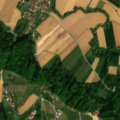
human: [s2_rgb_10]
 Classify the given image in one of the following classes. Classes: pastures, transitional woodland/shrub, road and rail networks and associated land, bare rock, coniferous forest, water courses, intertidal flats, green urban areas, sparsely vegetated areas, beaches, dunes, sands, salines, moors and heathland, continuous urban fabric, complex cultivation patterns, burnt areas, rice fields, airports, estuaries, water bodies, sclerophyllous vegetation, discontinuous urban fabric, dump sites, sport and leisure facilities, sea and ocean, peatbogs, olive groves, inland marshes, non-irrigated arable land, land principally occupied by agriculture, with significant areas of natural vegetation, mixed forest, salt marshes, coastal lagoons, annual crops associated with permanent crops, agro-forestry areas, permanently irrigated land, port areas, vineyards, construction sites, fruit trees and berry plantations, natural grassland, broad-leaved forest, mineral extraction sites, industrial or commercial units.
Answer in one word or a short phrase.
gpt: non-irrigated arable land, complex cultivation patterns, broad-leaved forest, mixed forest